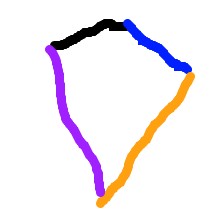
Shape: kite